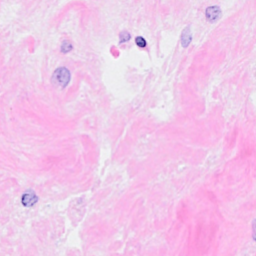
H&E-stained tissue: Breast